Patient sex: F
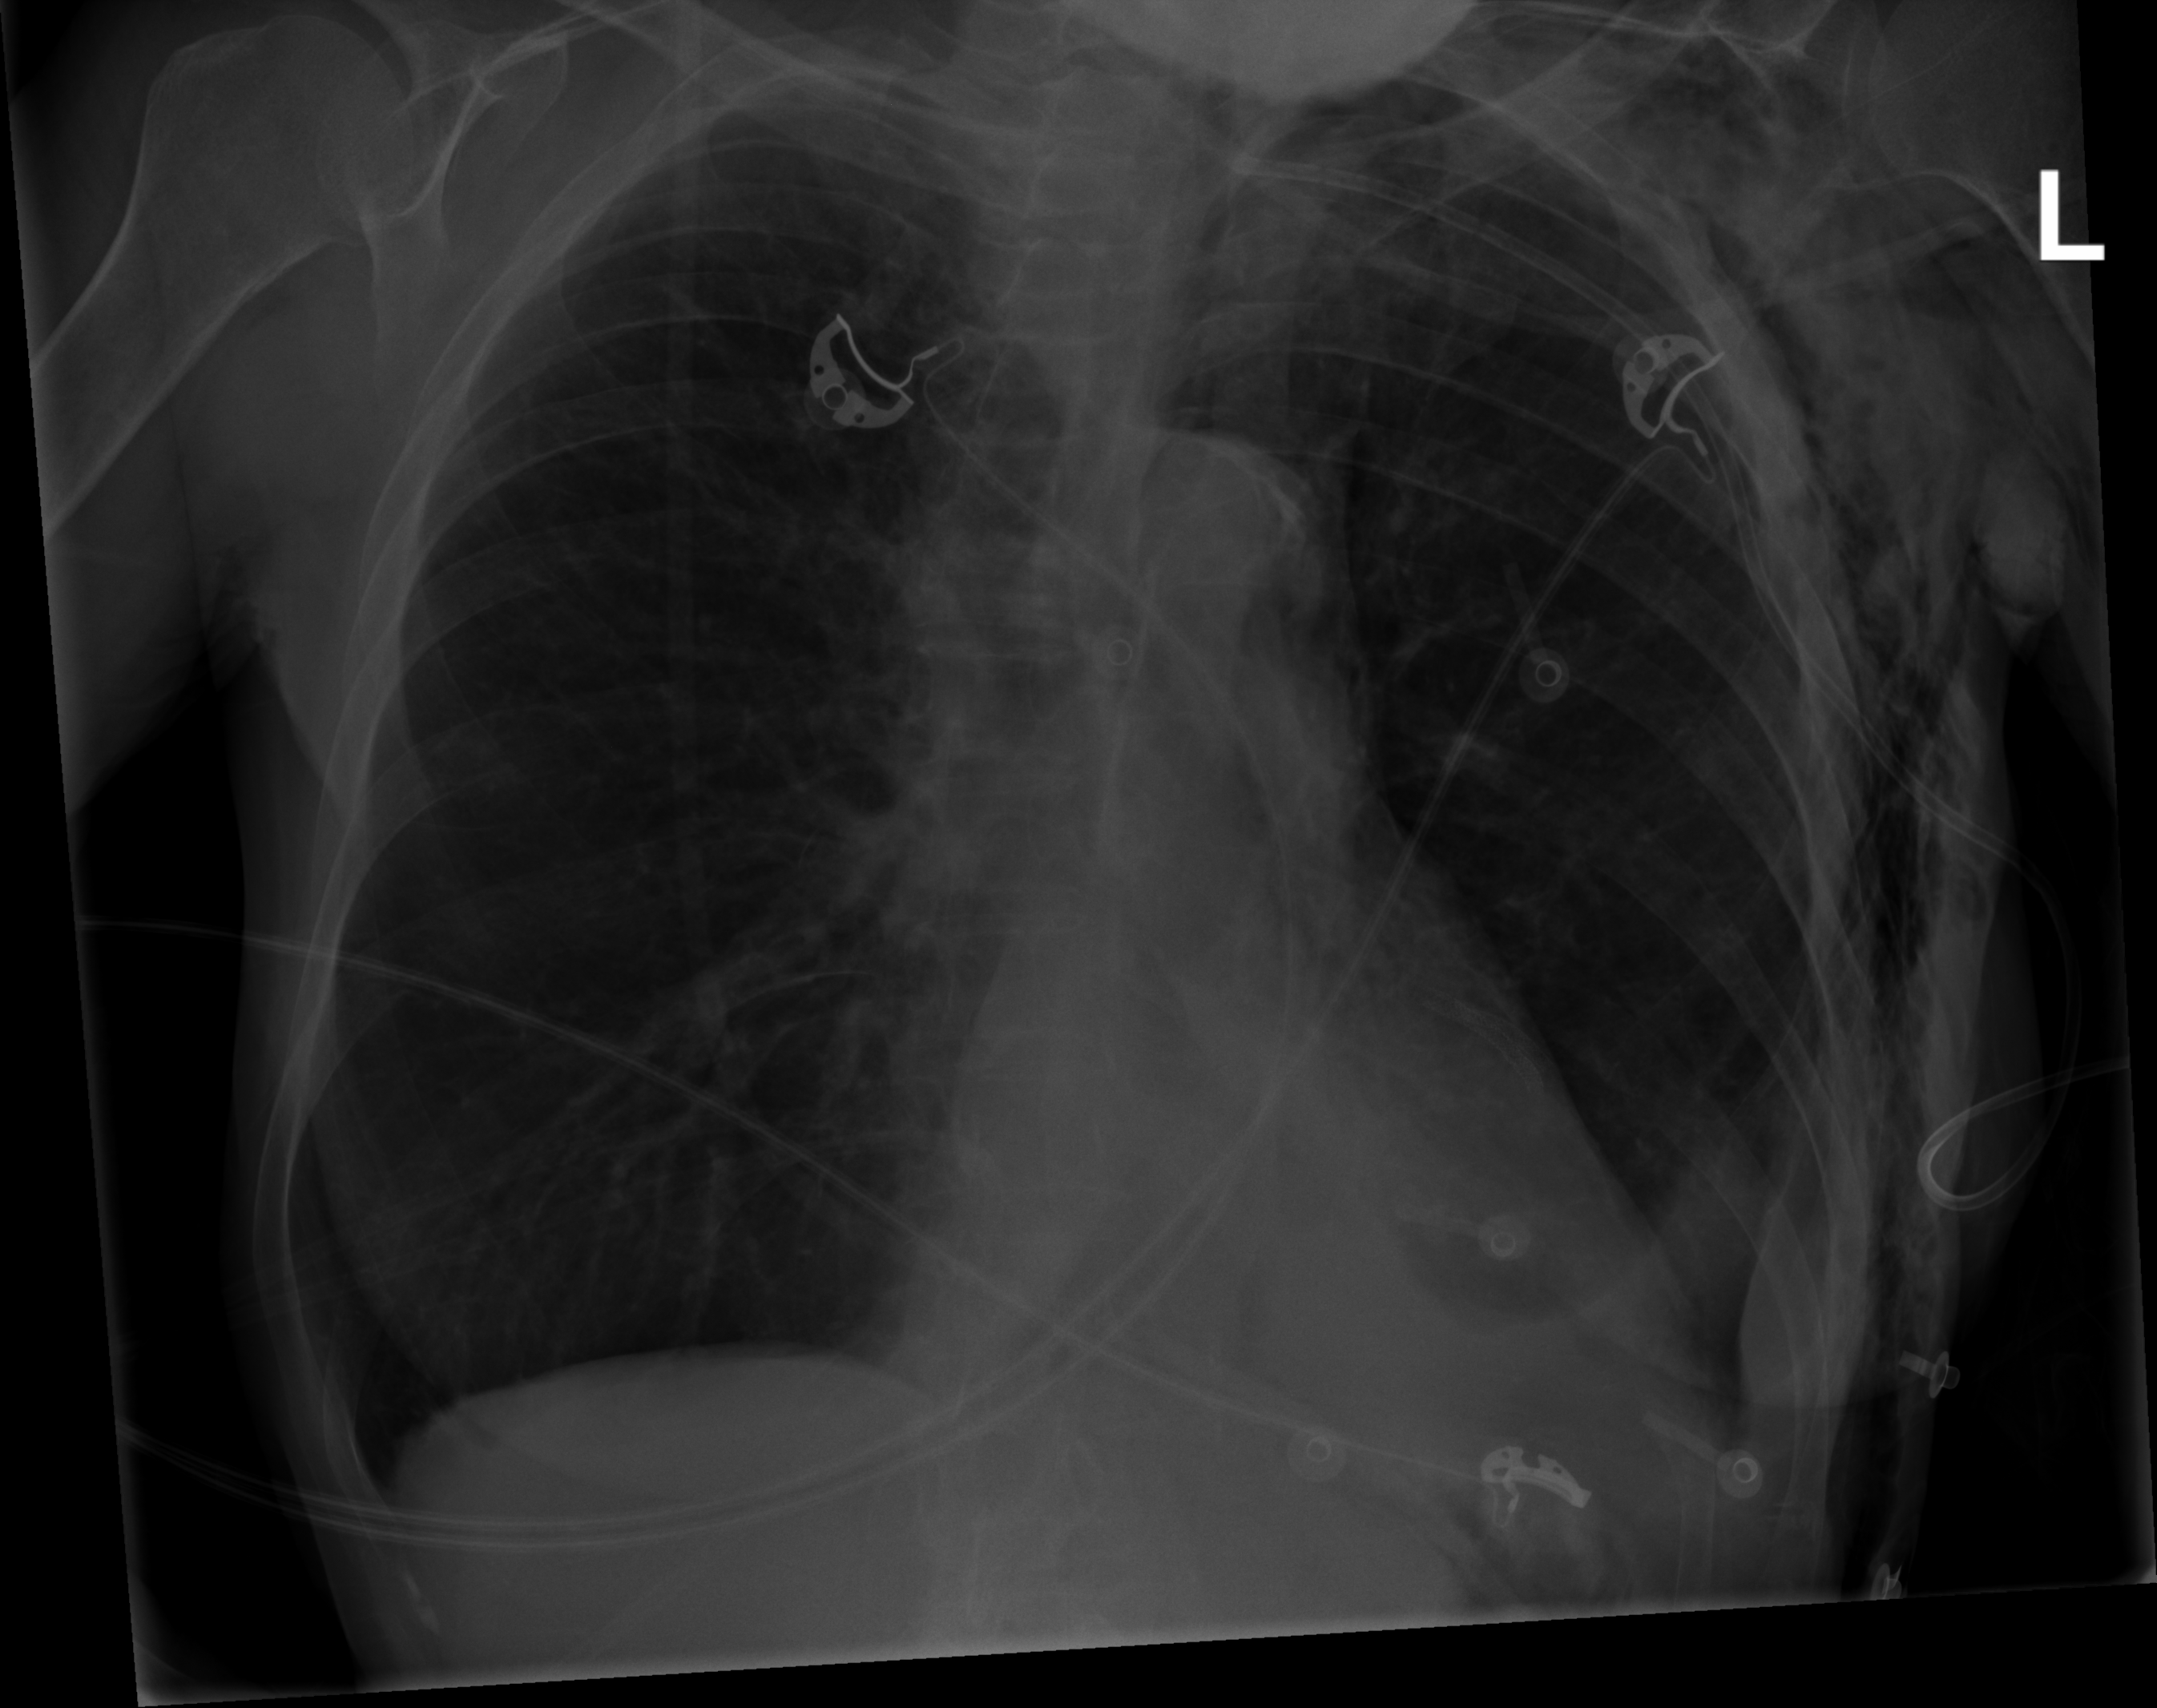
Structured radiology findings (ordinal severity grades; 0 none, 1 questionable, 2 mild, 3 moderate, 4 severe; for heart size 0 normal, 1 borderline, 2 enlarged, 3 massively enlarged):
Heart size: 0
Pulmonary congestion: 0
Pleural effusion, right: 0
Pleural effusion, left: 3
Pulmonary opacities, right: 0
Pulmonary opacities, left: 0
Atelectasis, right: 0
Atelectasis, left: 2